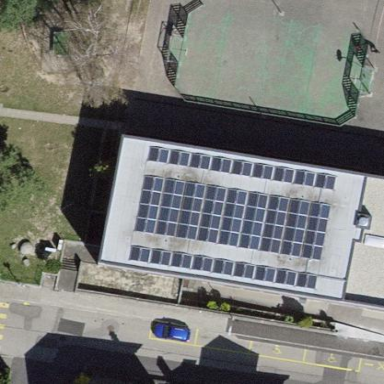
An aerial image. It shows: School building.